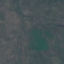
Land use / land cover: HerbaceousVegetation